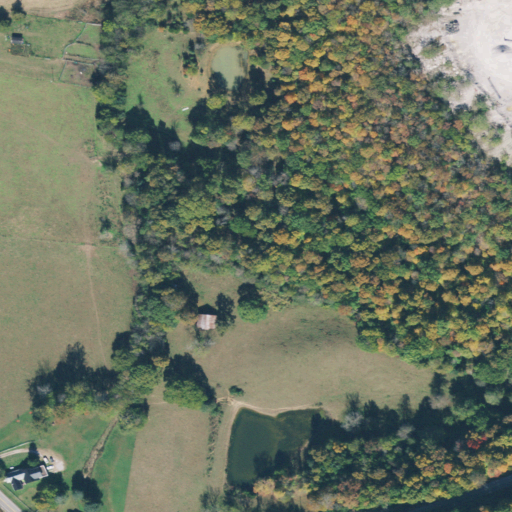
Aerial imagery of valley in Tennessee named Cedar Hollow containing deciduous forest, pasture, open development, mixed forest, high intensity development, medium intensity development, cultivated crops, and low intensity development